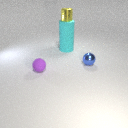
large cyan rubber cylinder below large cyan rubber cylinder